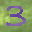
Label: 3